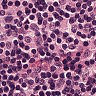
Metastatic tissue present: no